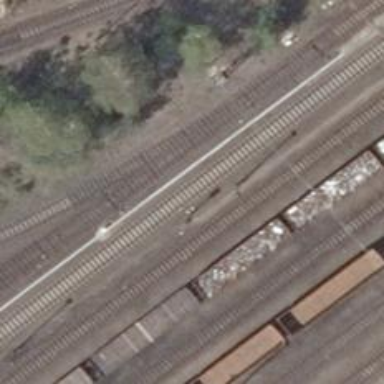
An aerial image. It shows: Railway switch.